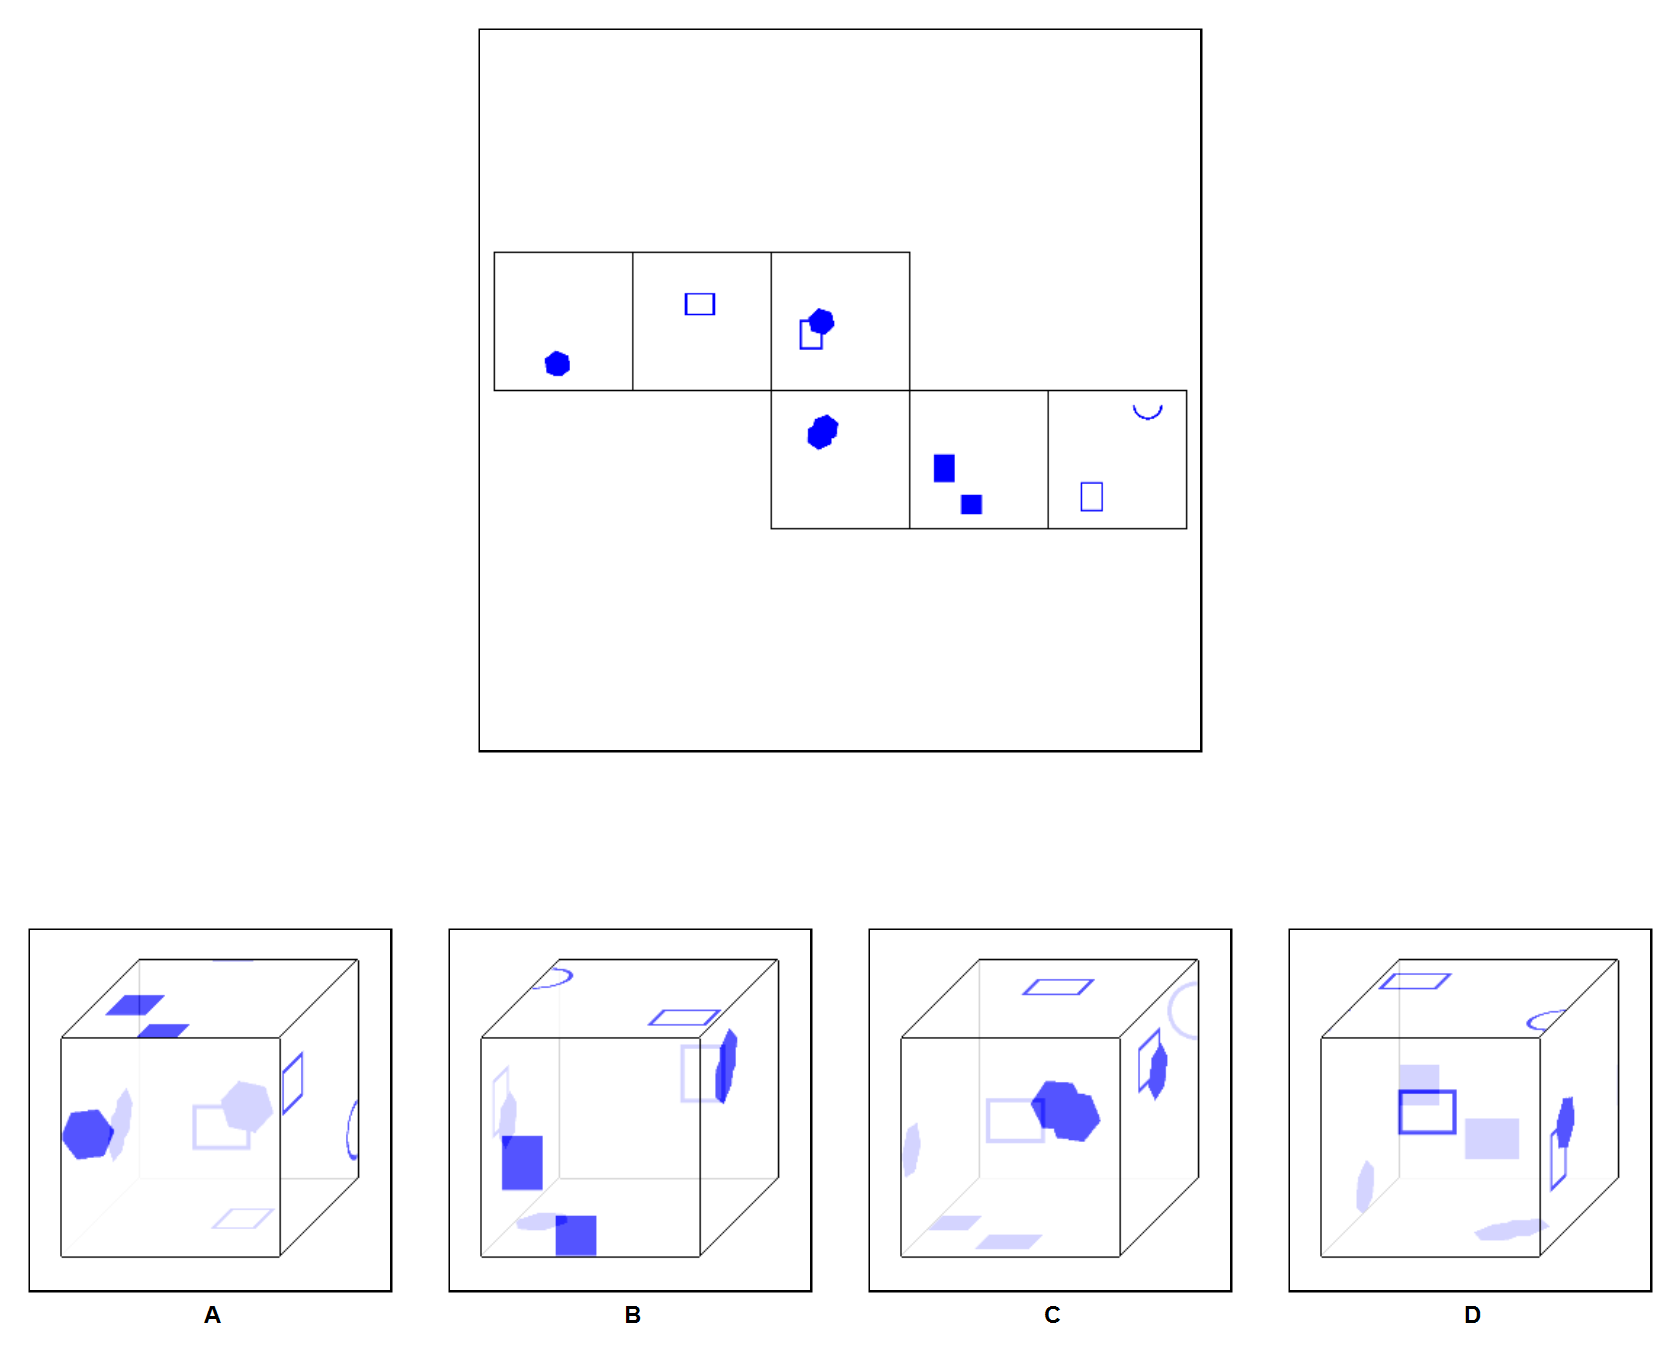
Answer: B